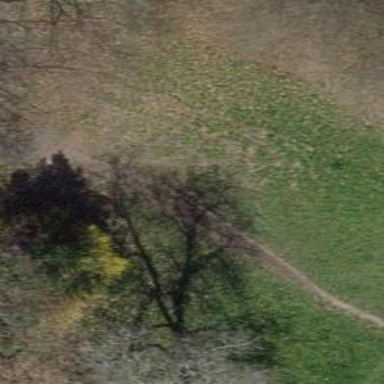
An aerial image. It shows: Path.